Question: I have been using TPL dataflow for an image processing pipeline using the producer/consumer pattern.
I'm trying to work out the best approach to allow for algorithms that require either the previous frame or a persistent object.
An example of one of these processes is background subtraction where the foreground mask is found by comparing the current frame to a dynamic background model.
One idea of how to achieve this is to create a cycle in the pipeline:

Is there a standard way of approaching this sort of pipeline?
Are there any issues related to the ordering of data or the asynchronous operation?
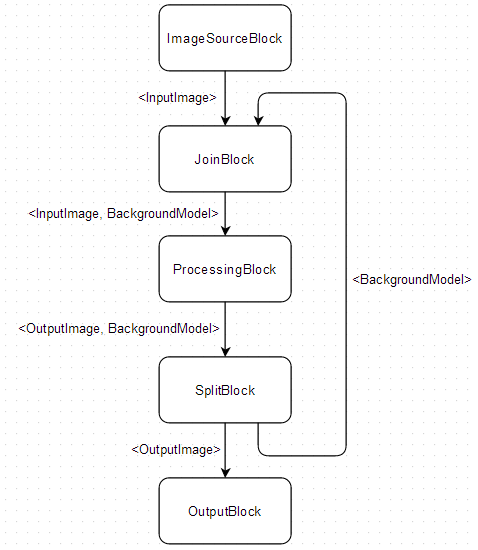
Answer: You don't need to complicate things by using a cycle in the pipeline, like in your image, all you need is to keep the persistent data in a variable that persists between calls to the processing function.
If you're using a lambda, that variable can be a local variable outisde of the lambda:
'''
IPropagatorBlock<InputImage, OutputImage> CreateProcessingBlock()
{
InputImage previousImage = null;
return new TransformBlock<InputImage, OutputImage>(
inputImage =>
{
var result = Process(inputImage, previousImage);
previousImage = inputImage;
return result;
})
}
'''
If you're using an instance method on some object, that variable can be an instance field on that object:
'''
class Processor
{
InputImage previousImage;
public OutputImage Process(InputImage inputImage)
{
var result = Process(inputImage, previousImage);
previousImage = inputImage;
return result;
}
}
...
new TransformBlock<InputImage, OutputImage>(new Processor().Process)
'''